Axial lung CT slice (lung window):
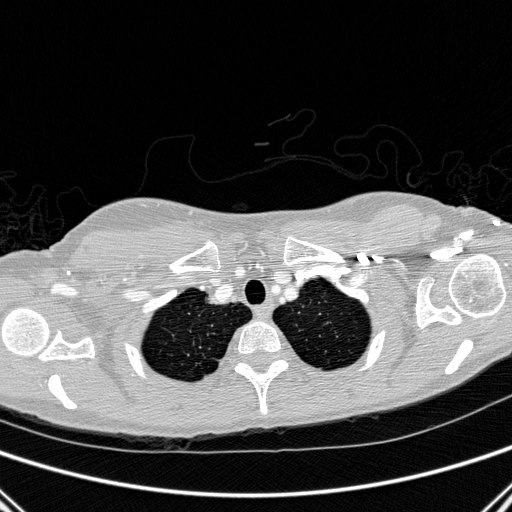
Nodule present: no